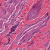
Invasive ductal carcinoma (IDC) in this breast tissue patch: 0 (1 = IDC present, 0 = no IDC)